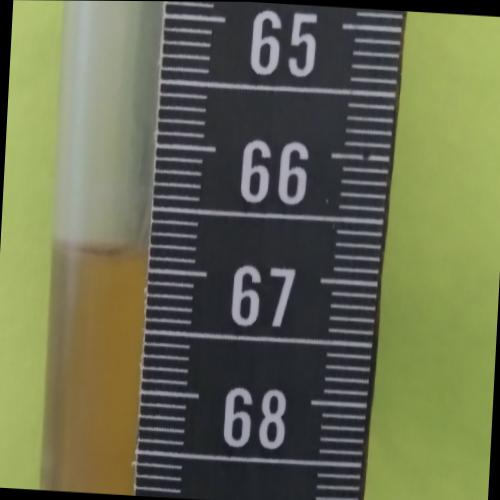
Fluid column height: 66.9 cm